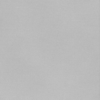
Label: dusty